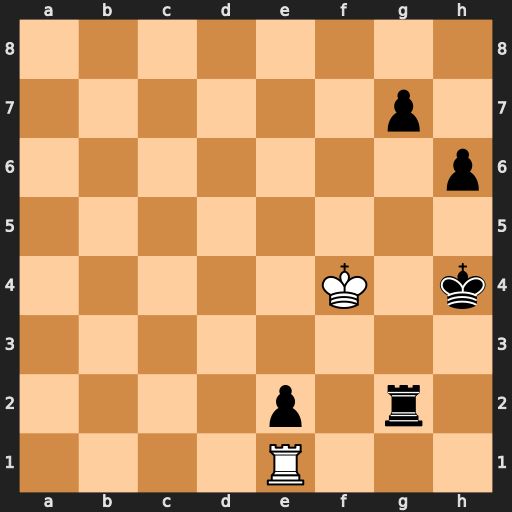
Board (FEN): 8/6p1/7p/8/5K1k/8/4p1r1/4R3
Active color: w
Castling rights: -
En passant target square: -
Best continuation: Rh1+ Rh2 Rxh2#